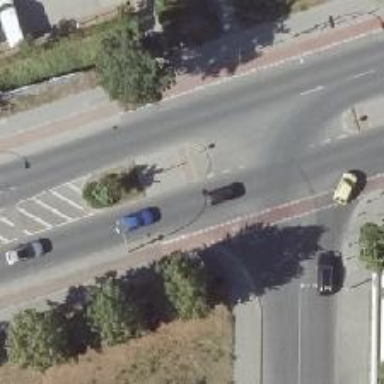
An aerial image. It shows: Uncontrolled road crossing with pedestrian island.